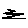
Label: zigzag